Question: I'm developing a Spring app on Maven, and facing a seemingly duplicate dependency problem. In addition to mail.jar, I have javax.activation in activation.jar as well as jdk that's throwing the below exception:
'''
javax.mail.NoSuchProviderException: Unable to locate provider for protocol: smtp
at javax.mail.Session.getProvider(Session.java:229)
at javax.mail.Session.getTransport(Session.java:338)
at com.ace.amadeus.service.impl.EmailServiceImpl.send(EmailServiceImpl.java:75)
at com.ace.amadeus.controller.MasterPricerController.index(MasterPricerController.java:76)
at sun.reflect.NativeMethodAccessorImpl.invoke0(Native Method)
at sun.reflect.NativeMethodAccessorImpl.invoke(NativeMethodAccessorImpl.java:39)
at sun.reflect.DelegatingMethodAccessorImpl.invoke(DelegatingMethodAccessorImpl.java:25)
at java.lang.reflect.Method.invoke(Method.java:597)
at org.springframework.web.bind.annotation.support.HandlerMethodInvoker.doInvokeMethod(HandlerMethodInvoker.java:421)
at org.springframework.web.bind.annotation.support.HandlerMethodInvoker.invokeHandlerMethod(HandlerMethodInvoker.java:136)
at org.springframework.web.servlet.mvc.annotation.AnnotationMethodHandlerAdapter.invokeHandlerMethod(AnnotationMethodHandlerAdapter.java:326)
at org.springframework.web.servlet.mvc.annotation.AnnotationMethodHandlerAdapter.handle(AnnotationMethodHandlerAdapter.java:313)
at org.springframework.web.servlet.DispatcherServlet.doDispatch(DispatcherServlet.java:875)
at org.springframework.web.servlet.DispatcherServlet.doService(DispatcherServlet.java:807)
at org.springframework.web.servlet.FrameworkServlet.processRequest(FrameworkServlet.java:571)
at org.springframework.web.servlet.FrameworkServlet.doGet(FrameworkServlet.java:501)
at javax.servlet.http.HttpServlet.service(HttpServlet.java:617)
at javax.servlet.http.HttpServlet.service(HttpServlet.java:717)
at org.apache.catalina.core.ApplicationFilterChain.internalDoFilter(ApplicationFilterChain.java:290)
at org.apache.catalina.core.ApplicationFilterChain.doFilter(ApplicationFilterChain.java:206)
at org.apache.catalina.core.StandardWrapperValve.invoke(StandardWrapperValve.java:233)
at org.apache.catalina.core.StandardContextValve.invoke(StandardContextValve.java:191)
at org.apache.catalina.core.StandardHostValve.invoke(StandardHostValve.java:127)
at org.apache.catalina.valves.ErrorReportValve.invoke(ErrorReportValve.java:102)
at org.apache.catalina.core.StandardEngineValve.invoke(StandardEngineValve.java:109)
at org.apache.catalina.connector.CoyoteAdapter.service(CoyoteAdapter.java:298)
at org.apache.coyote.http11.Http11Processor.process(Http11Processor.java:859)
at org.apache.coyote.http11.Http11Protocol$Http11ConnectionHandler.process(Http11Protocol.java:588)
at org.apache.tomcat.util.net.JIoEndpoint$Worker.run(JIoEndpoint.java:489)
at java.lang.Thread.run(Thread.java:662)
'''
I successfully removed activation.jar by adding an exclusion to pom.xml as below, however, the exception doesn't seem to go.
'''
<dependency>
<groupId>javax.mail</groupId>
<artifactId>mail</artifactId>
<version>1.4</version>
<exclusions>
<exclusion>
<groupId>javax.activation</groupId>
<artifactId>activation</artifactId>
</exclusion>
</exclusions>
</dependency>
'''
Now I'm wondering if it is possible to exclude the dependencies brought in by jdk.
Would that be possible??
Thanks for help.
James
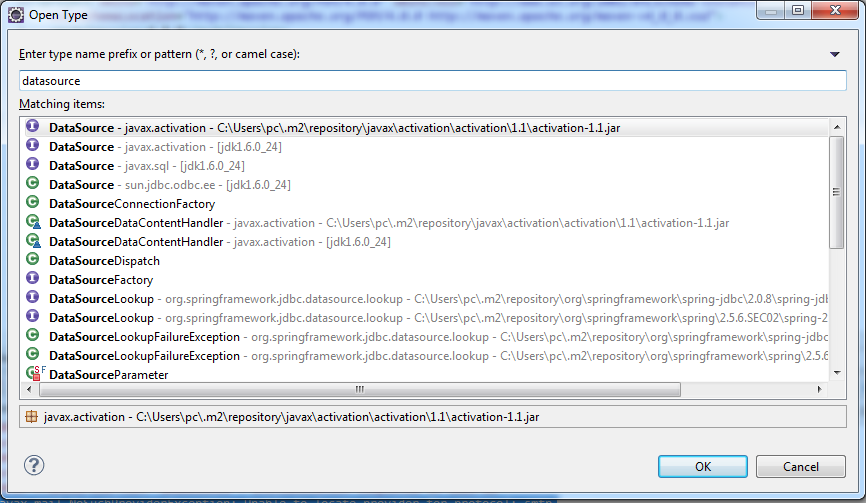
Answer: You can use the <URL> for failing your build if duplicate classes are found.
'''
mvn com.ning.maven.plugins:maven-duplicate-finder-plugin:1.0.2:check
'''
For your specific error it seems that you do need both javax.mail:mail and activation on your classpath. There are some <URL> questions dealing with this specific error that may be of some help.